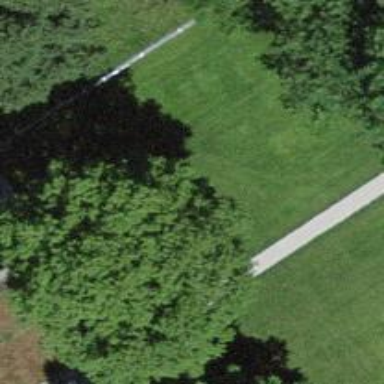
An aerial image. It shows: Beautiful avenue lined with broadleaved trees.